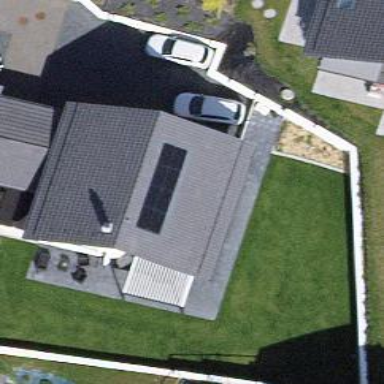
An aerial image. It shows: Simple house.